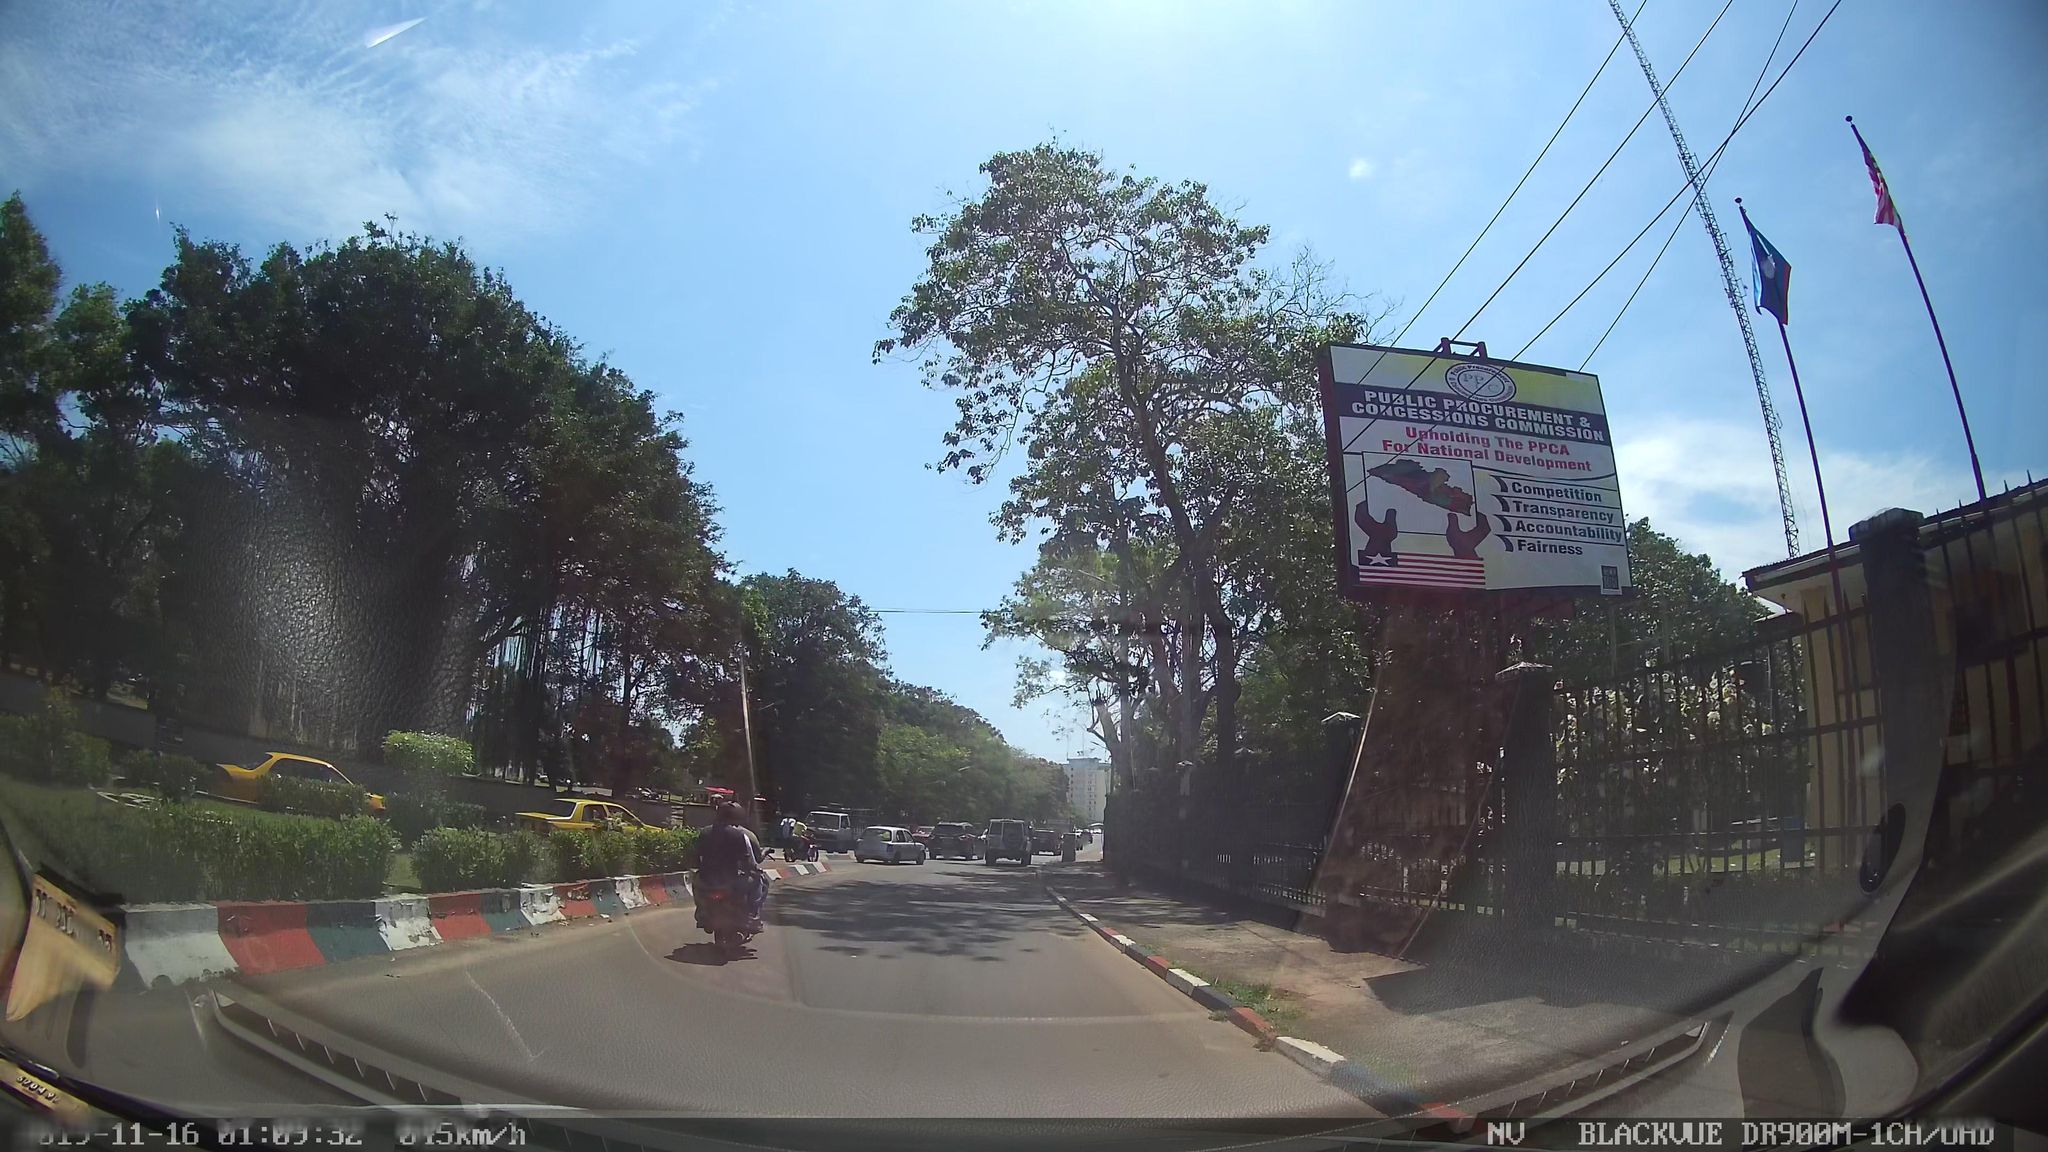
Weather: clear
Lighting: day
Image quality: good
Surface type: driving surface
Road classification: service
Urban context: urban centre
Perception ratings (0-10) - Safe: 1.76, Lively: 5.2, Beautiful: 7.79, Boring: 5.92, Depressing: 7.71, Wealthy: 3.41